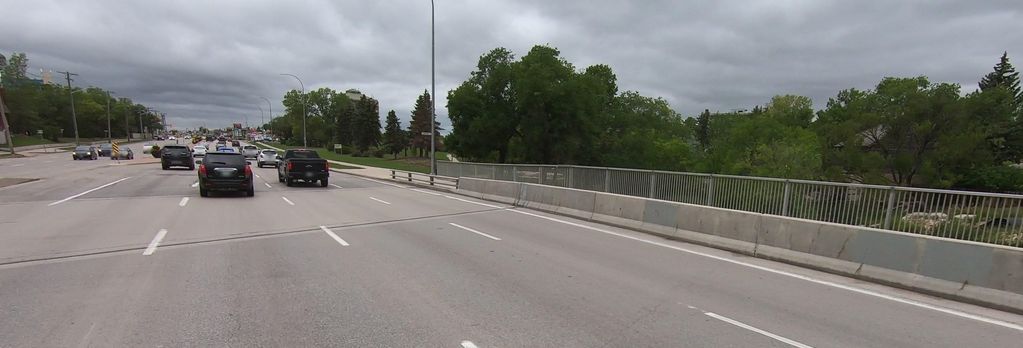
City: winnipeg